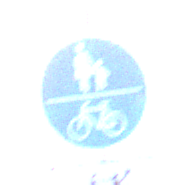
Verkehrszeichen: GemeinsamerGehUndRadweg
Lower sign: EinspurigeFahrzeugeFrei4
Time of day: SunriseSunset
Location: Outdoor (Urban)
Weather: Clear
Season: NotSpecified
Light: Natural